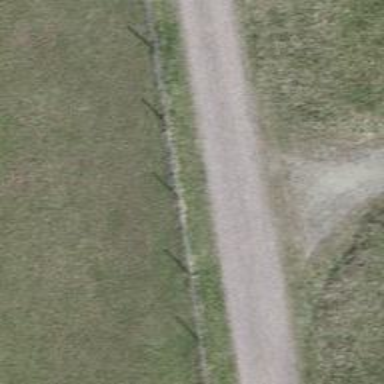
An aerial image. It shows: Track with compacted grade 2 surface.